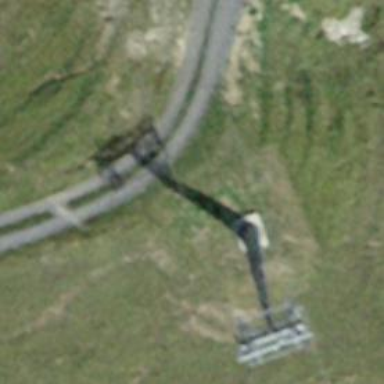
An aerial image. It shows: Pylon used for aerialway.